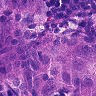
Metastatic tissue present: yes